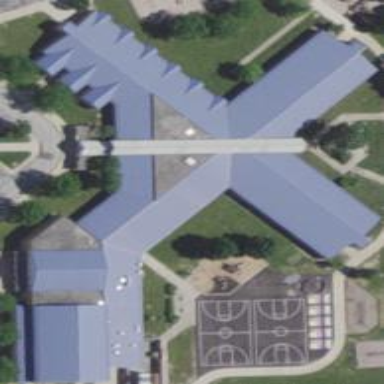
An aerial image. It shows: School building.